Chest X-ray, AP view. Patient: 45 years old, sex M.
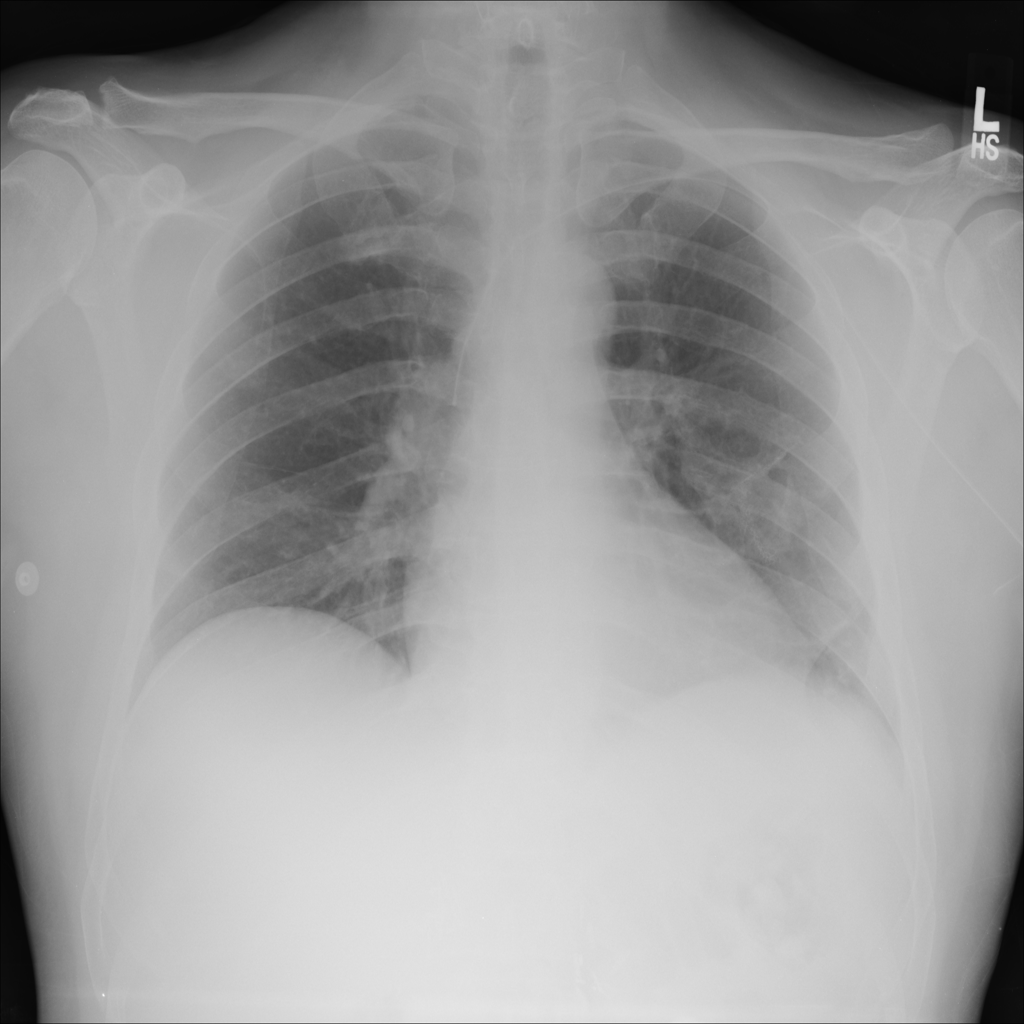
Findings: Infiltration